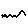
Label: zigzag